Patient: sex F, age 78
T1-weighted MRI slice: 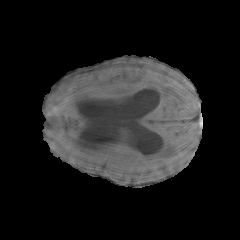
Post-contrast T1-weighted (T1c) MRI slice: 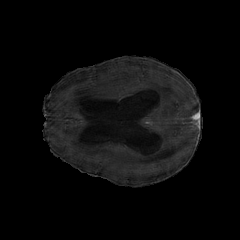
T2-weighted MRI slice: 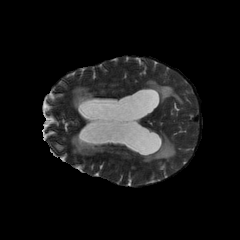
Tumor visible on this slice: yes
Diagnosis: Glioblastoma, IDH-wildtype
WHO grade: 4